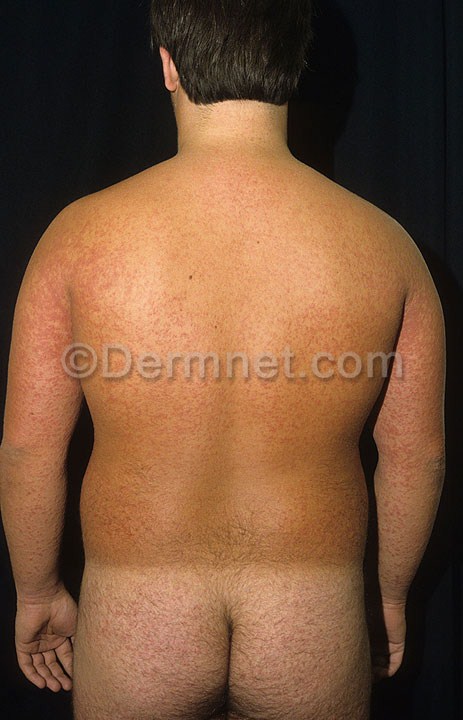
Disease: Exanthems and Drug Eruptions